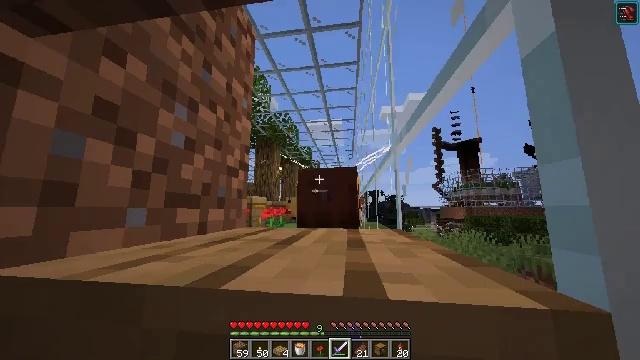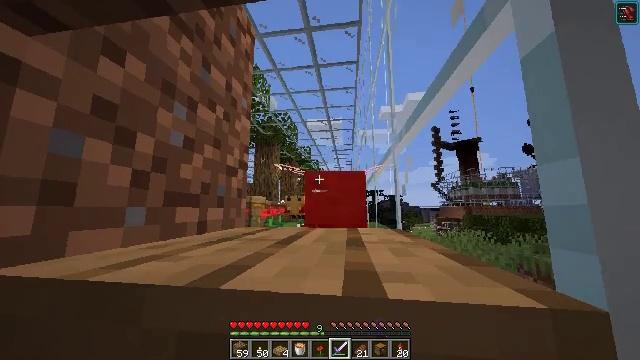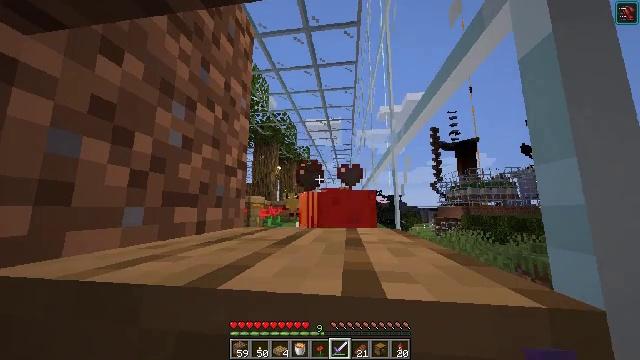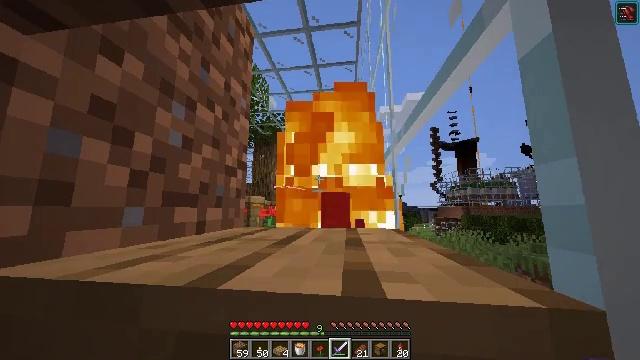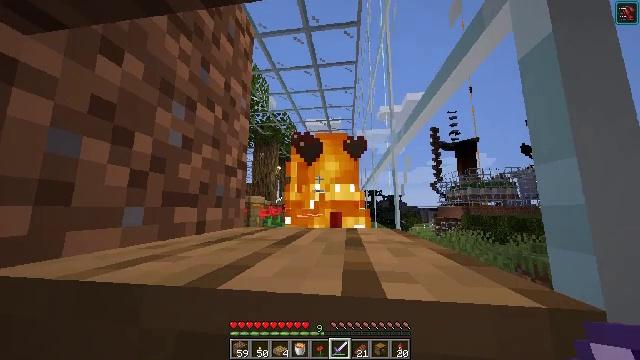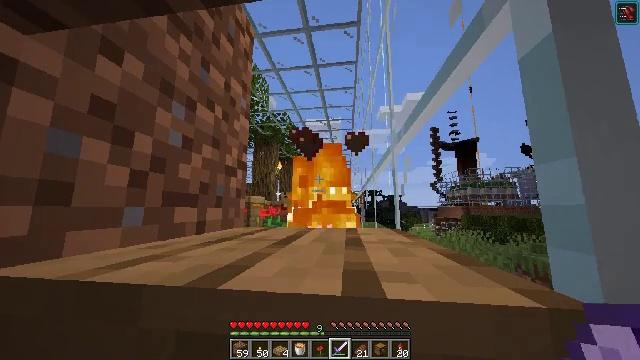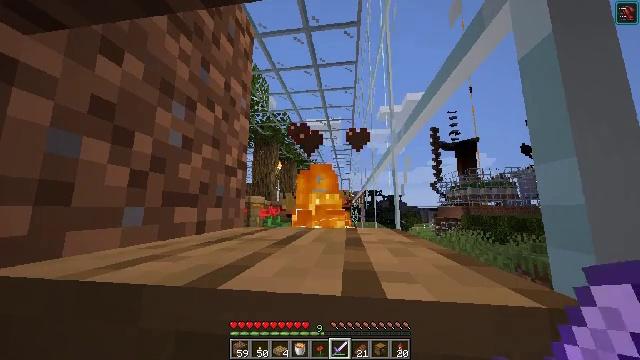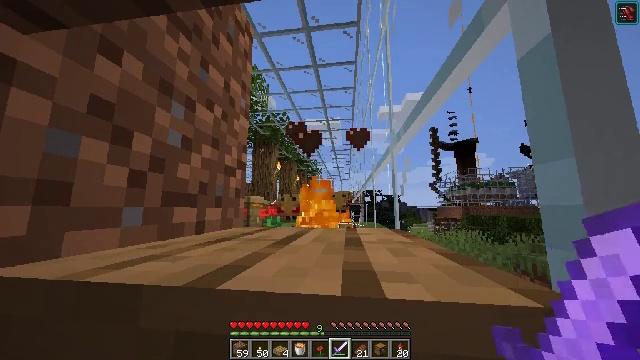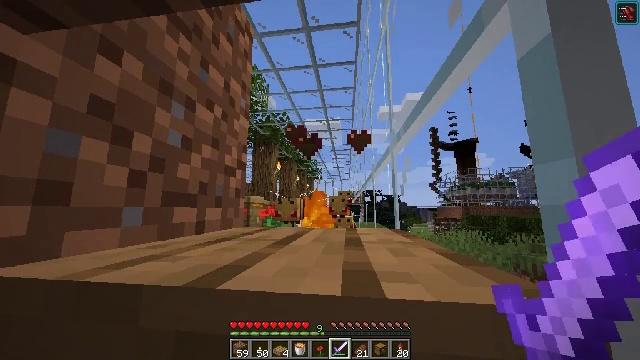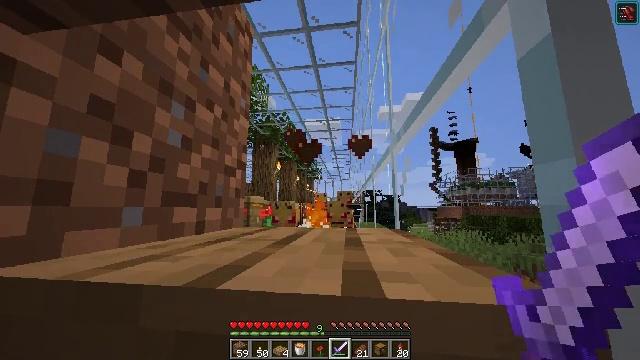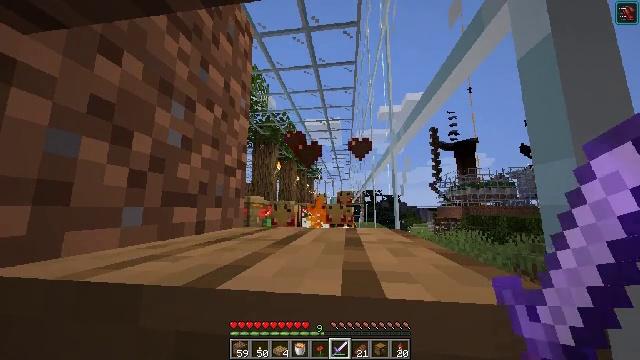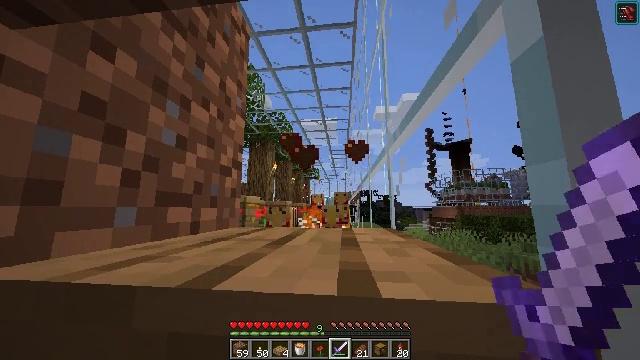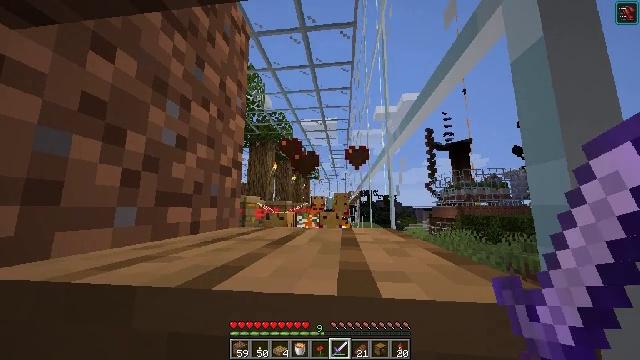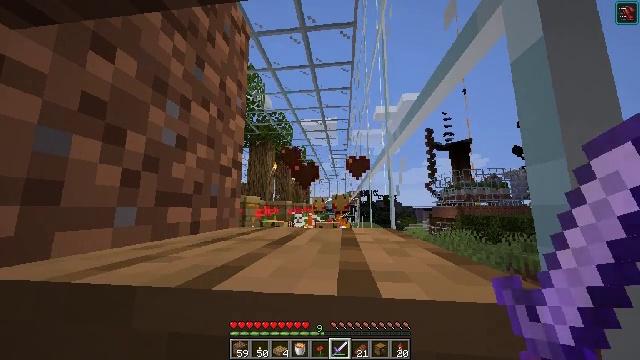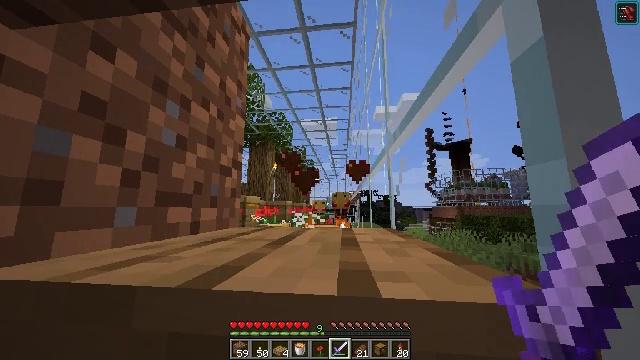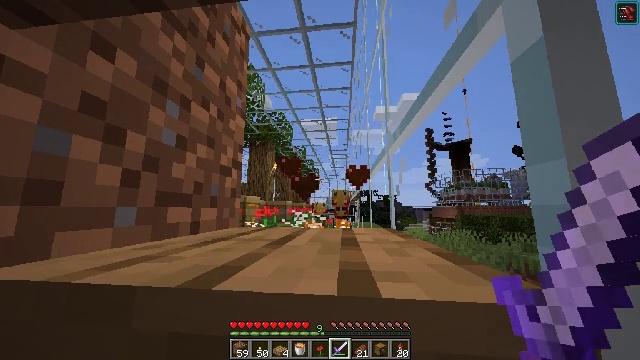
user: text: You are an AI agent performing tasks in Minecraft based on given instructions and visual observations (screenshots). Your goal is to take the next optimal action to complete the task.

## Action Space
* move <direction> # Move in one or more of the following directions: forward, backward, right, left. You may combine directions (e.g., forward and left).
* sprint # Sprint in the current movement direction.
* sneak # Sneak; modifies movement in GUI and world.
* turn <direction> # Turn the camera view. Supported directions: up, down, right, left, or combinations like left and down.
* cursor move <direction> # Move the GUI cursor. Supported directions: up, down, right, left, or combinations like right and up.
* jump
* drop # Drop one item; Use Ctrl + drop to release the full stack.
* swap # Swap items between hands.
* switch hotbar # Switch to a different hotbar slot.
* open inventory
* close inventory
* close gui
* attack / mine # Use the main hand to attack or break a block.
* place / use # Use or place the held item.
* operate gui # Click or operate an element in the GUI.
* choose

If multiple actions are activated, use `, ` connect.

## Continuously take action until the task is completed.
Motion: motion action
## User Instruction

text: Kill a bee.
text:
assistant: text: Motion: no_op
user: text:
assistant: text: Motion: no_op
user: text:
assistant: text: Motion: no_op
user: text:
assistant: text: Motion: no_op
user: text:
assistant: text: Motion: no_op
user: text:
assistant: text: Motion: no_op
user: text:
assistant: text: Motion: no_op
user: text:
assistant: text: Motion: no_op
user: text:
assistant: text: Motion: no_op
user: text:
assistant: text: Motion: no_op
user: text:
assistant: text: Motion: turn right
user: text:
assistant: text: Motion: no_op
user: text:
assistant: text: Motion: no_op
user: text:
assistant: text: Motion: no_op
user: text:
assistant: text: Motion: no_op
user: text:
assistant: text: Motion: no_op
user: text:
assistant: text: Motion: no_op
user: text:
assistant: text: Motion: no_op
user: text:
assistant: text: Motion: no_op
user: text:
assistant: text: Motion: no_op
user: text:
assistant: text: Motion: no_op
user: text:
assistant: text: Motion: no_op
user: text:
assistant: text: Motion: no_op
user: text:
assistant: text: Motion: no_op
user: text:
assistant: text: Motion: no_op
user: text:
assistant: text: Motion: no_op
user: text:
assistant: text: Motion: no_op
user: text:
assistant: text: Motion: no_op
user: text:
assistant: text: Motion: no_op
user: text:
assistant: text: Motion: no_op